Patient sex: F
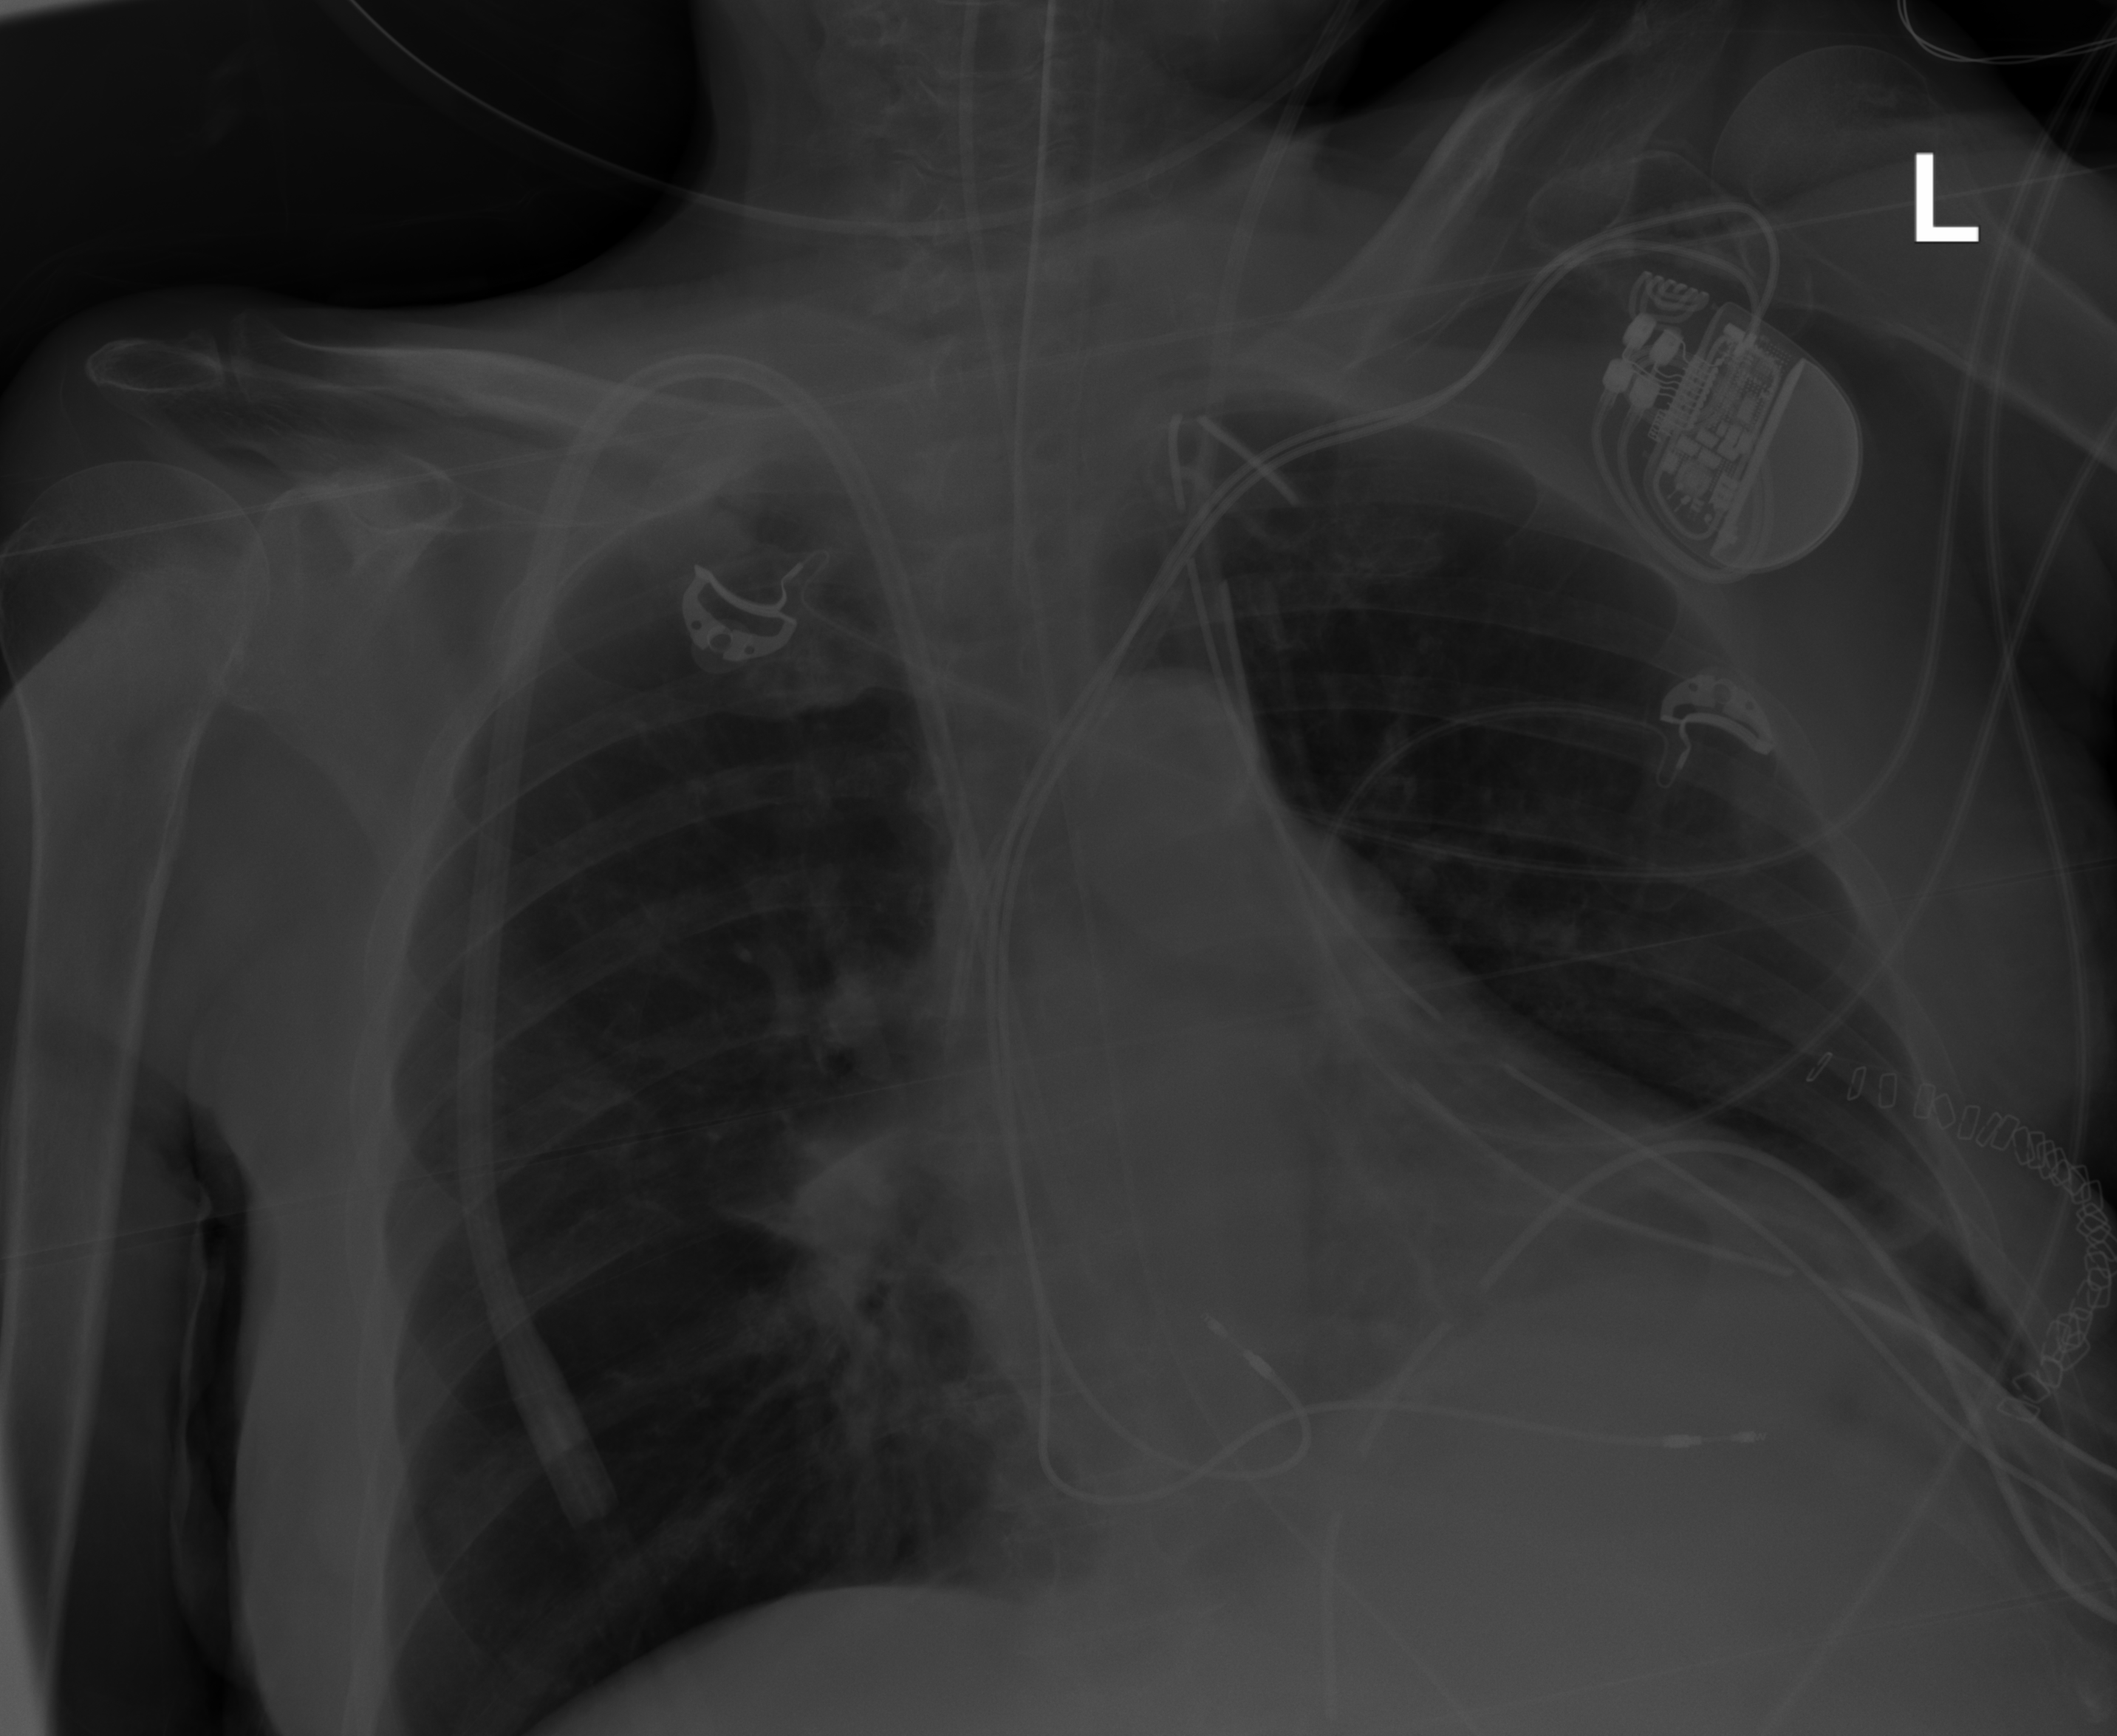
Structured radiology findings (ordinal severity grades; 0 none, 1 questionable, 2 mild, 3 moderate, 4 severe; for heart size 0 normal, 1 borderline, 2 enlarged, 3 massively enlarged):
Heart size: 2
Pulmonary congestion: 0
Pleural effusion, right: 0
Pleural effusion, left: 1
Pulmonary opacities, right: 0
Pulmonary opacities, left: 0
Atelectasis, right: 2
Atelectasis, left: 2